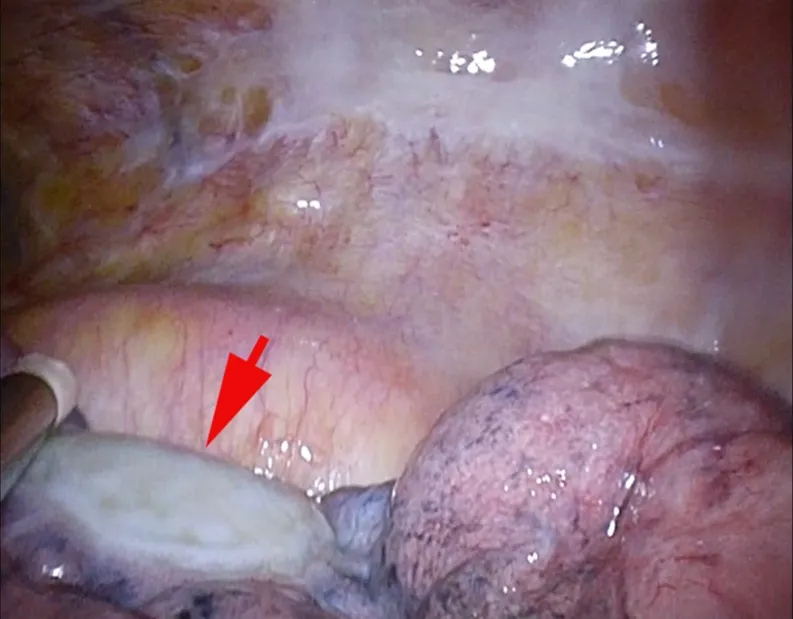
Intraoperative picture of the lesion. The white pleural change located at the left lower lobe (arrow).
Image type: medical_photograph (other_medical_photograph)